Question: I was told to rewrite thie following query with a nested query without joins for better performance. Is it true? If so, how to rewrite it?
'''
SELECT distinct A.Company_Name,C.Outlet_Name,
C.Outlet_FCE_ID,D.Usergroup_Name
FROM company A, PURCHASE_INVOICE B,
Outlet C, User_Group D,CT_USER E
WHERE A.Company_ID = B.Company_ID AND B.Outlet_ID = C.Outlet_ID
AND B.Company_ID = C.Company_ID AND B.Username = E.Username
AND E.Usergroup_ID=D.Usergroup_ID
'''
Here is the table structure.

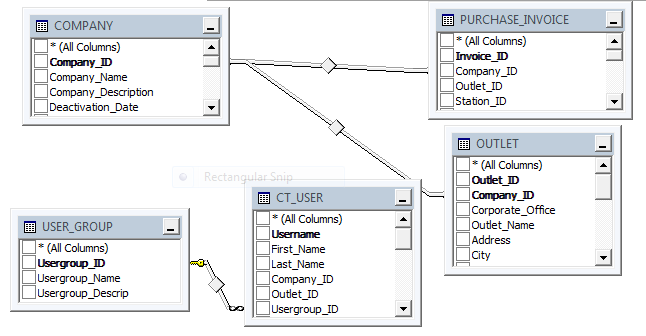
Answer: Let me answer my own question. I don't like it this way, but here we go....
'''
SELECT distinct
( SELECT Company_Name
FROM dbo.COMPANY
WHERE Company_ID = p.Company_ID
) AS 'CompanyName' ,
( SELECT Outlet_Name
FROM dbo.OUTLET
WHERE Company_ID = p.Company_ID
AND Outlet_ID = p.Outlet_ID
) AS 'OutletName' ,
( SELECT Outlet_FCE_ID
FROM dbo.OUTLET
WHERE Company_ID = p.Company_ID
AND Outlet_ID = p.Outlet_ID
) 'OutletFCEID' ,
( SELECT Usergroup_Name
FROM dbo.USER_GROUP
WHERE Usergroup_ID IN ( SELECT Usergroup_ID
FROM CT_USER
WHERE Username = p.UserName )
) 'UsergroupName'
FROM dbo.PURCHASE_INVOICE p
'''